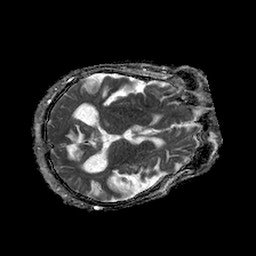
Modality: ADC
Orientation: axial
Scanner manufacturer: philips
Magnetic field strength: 1.5 T
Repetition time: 4.6 s
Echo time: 0.08631 s